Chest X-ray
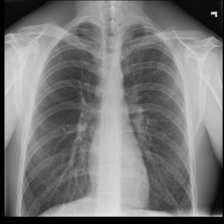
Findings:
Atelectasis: negative
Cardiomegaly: negative
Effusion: negative
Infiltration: negative
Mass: negative
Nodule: negative
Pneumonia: negative
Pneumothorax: negative
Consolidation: negative
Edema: negative
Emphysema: negative
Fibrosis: negative
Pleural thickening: negative
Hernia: negative